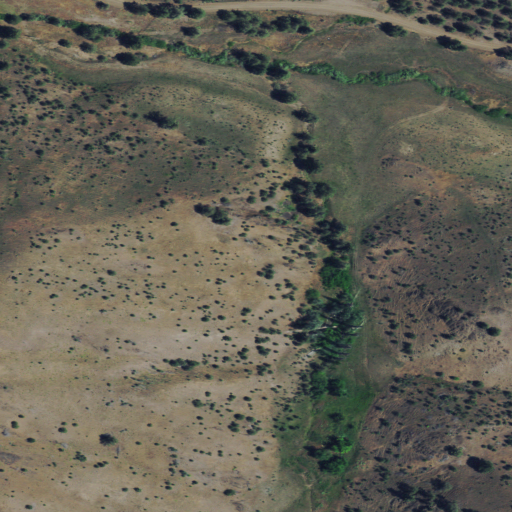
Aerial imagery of valley in Oregon named Wright Canyon containing grassland and shrub